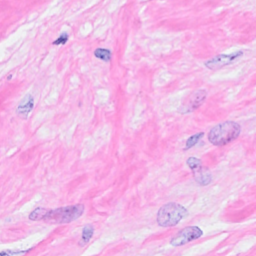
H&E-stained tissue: Breast